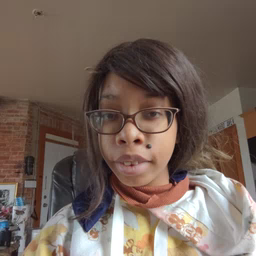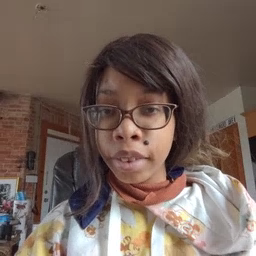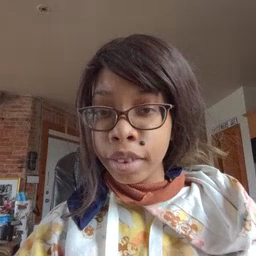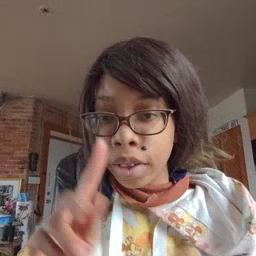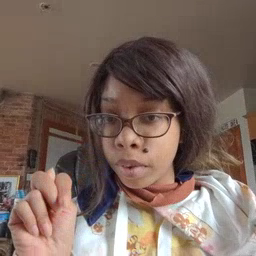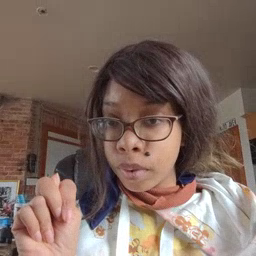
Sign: TV